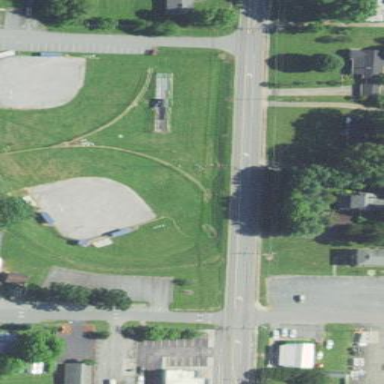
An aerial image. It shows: Baseball pitch for leisure land.